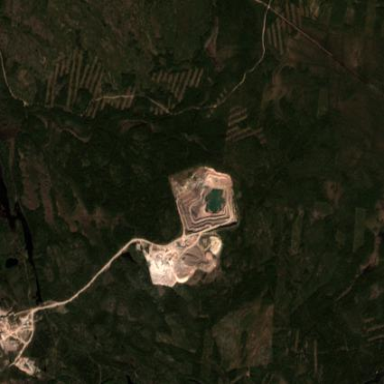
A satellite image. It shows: Quarry area.